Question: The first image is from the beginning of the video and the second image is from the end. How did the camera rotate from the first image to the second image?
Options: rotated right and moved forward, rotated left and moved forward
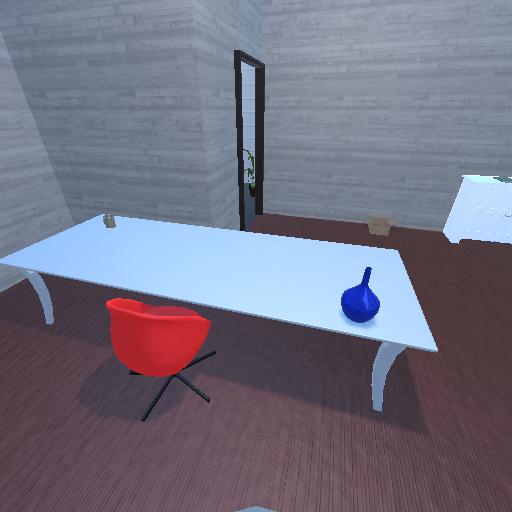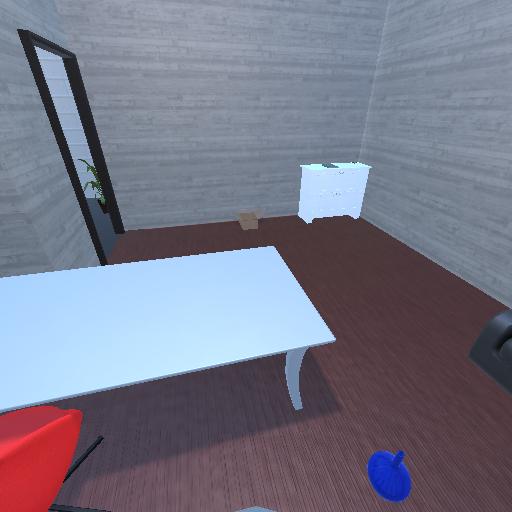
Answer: rotated right and moved forward